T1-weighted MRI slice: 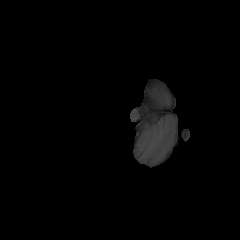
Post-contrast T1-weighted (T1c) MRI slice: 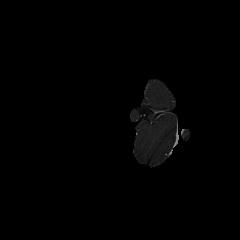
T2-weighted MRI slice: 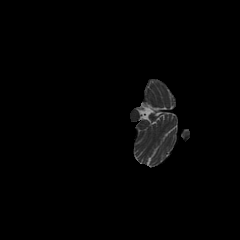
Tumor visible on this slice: no